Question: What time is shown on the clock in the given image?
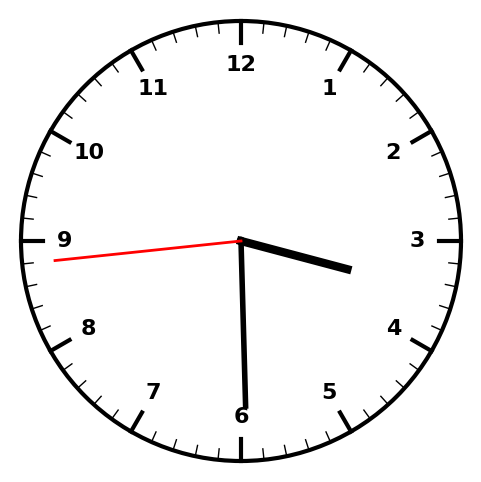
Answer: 03:29:44